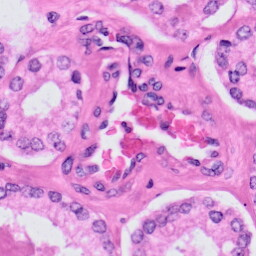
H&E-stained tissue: Prostate